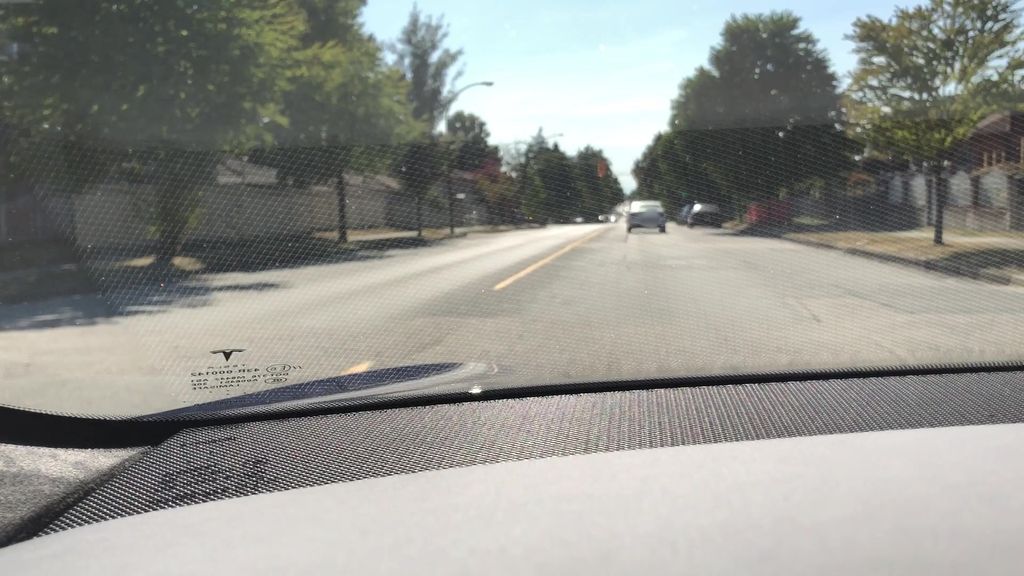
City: vancouver